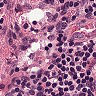
Metastatic tissue present: no